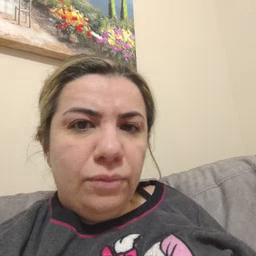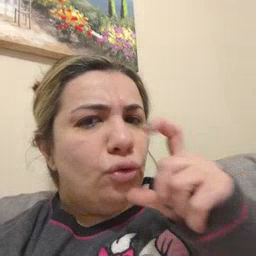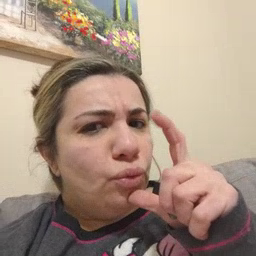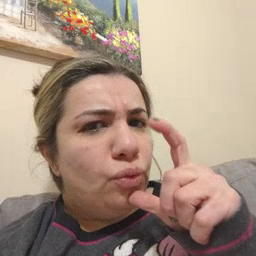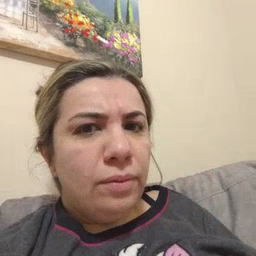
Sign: who